Aerial crown-view tile of a tropical tree (Barro Colorado Island, Panama), acquired 20241014:
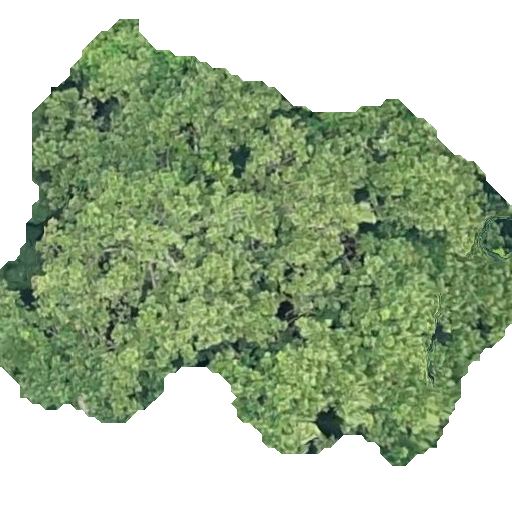
Species: Anacardium excelsum
GBIF accepted scientific name: Anacardium excelsum
Crown area: 255.782 m²